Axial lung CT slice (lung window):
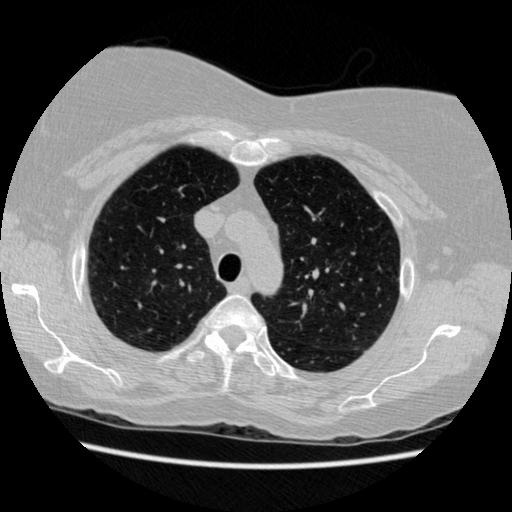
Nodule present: no